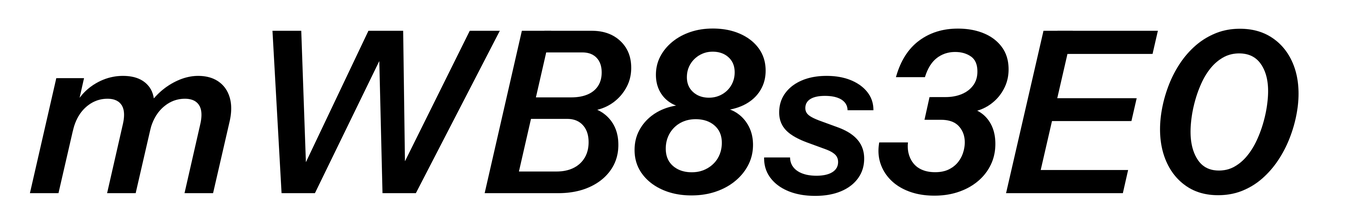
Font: InstrumentSans-Italic_SemiBold_Italic